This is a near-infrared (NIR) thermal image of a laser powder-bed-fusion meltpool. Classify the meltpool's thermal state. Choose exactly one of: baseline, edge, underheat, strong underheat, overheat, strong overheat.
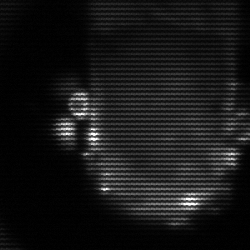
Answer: baseline